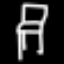
Label: chair